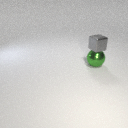
large green metal sphere below small gray metal cube